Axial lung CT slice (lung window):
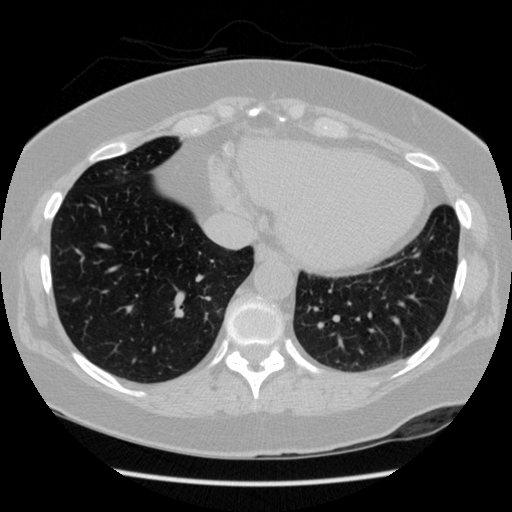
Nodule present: no